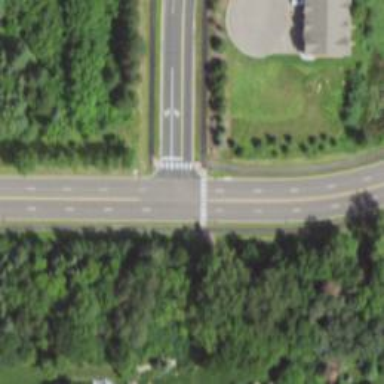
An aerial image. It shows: Marked crossing on asphalt cycleway road.